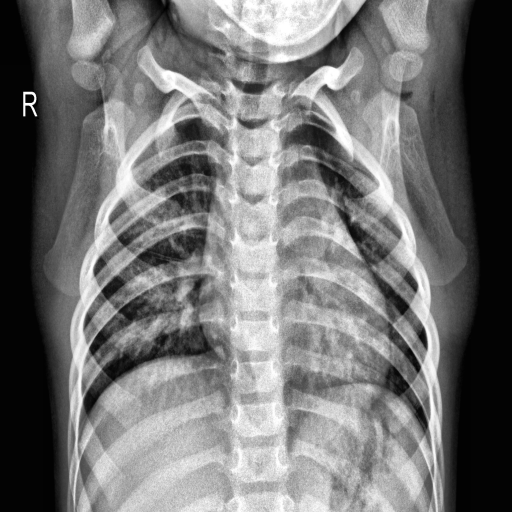
Finding: NORMAL